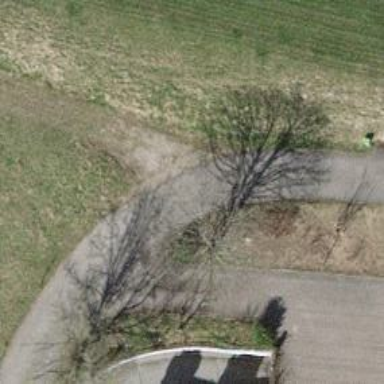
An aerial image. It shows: Urban tree adds touch of nature to the surroundings.